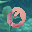
Label: 0